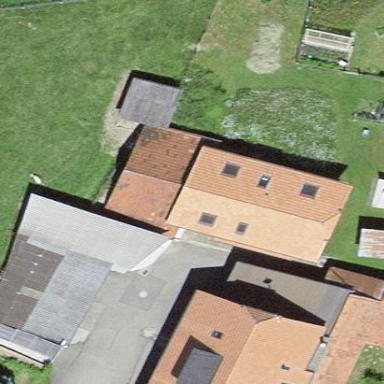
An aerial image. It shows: Farmyard area.